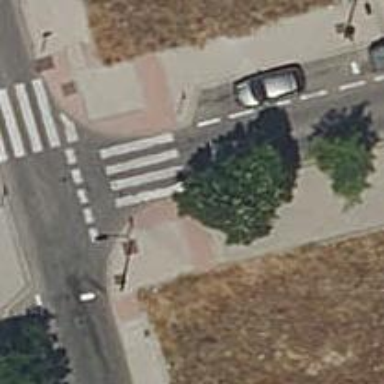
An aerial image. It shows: Zebra crossing on the road.